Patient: sex F, age 86
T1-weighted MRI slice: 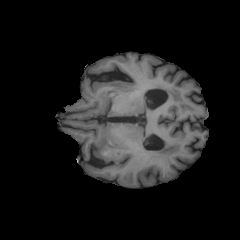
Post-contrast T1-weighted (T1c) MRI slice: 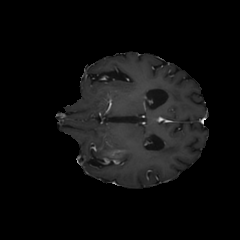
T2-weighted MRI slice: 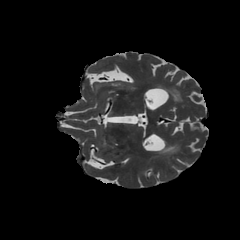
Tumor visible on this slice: yes
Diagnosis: Glioblastoma, IDH-wildtype
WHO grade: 4